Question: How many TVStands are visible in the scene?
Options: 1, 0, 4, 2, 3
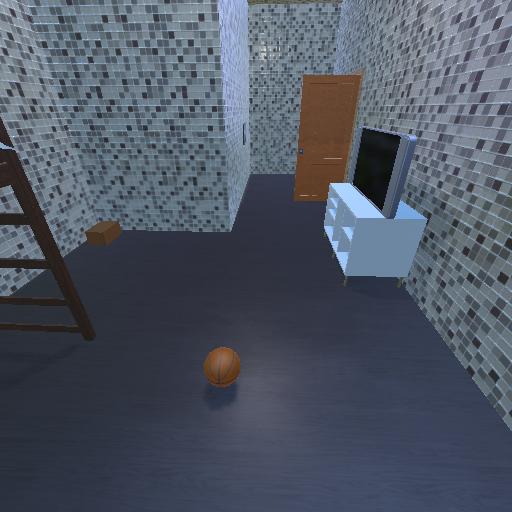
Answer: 1